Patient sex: F
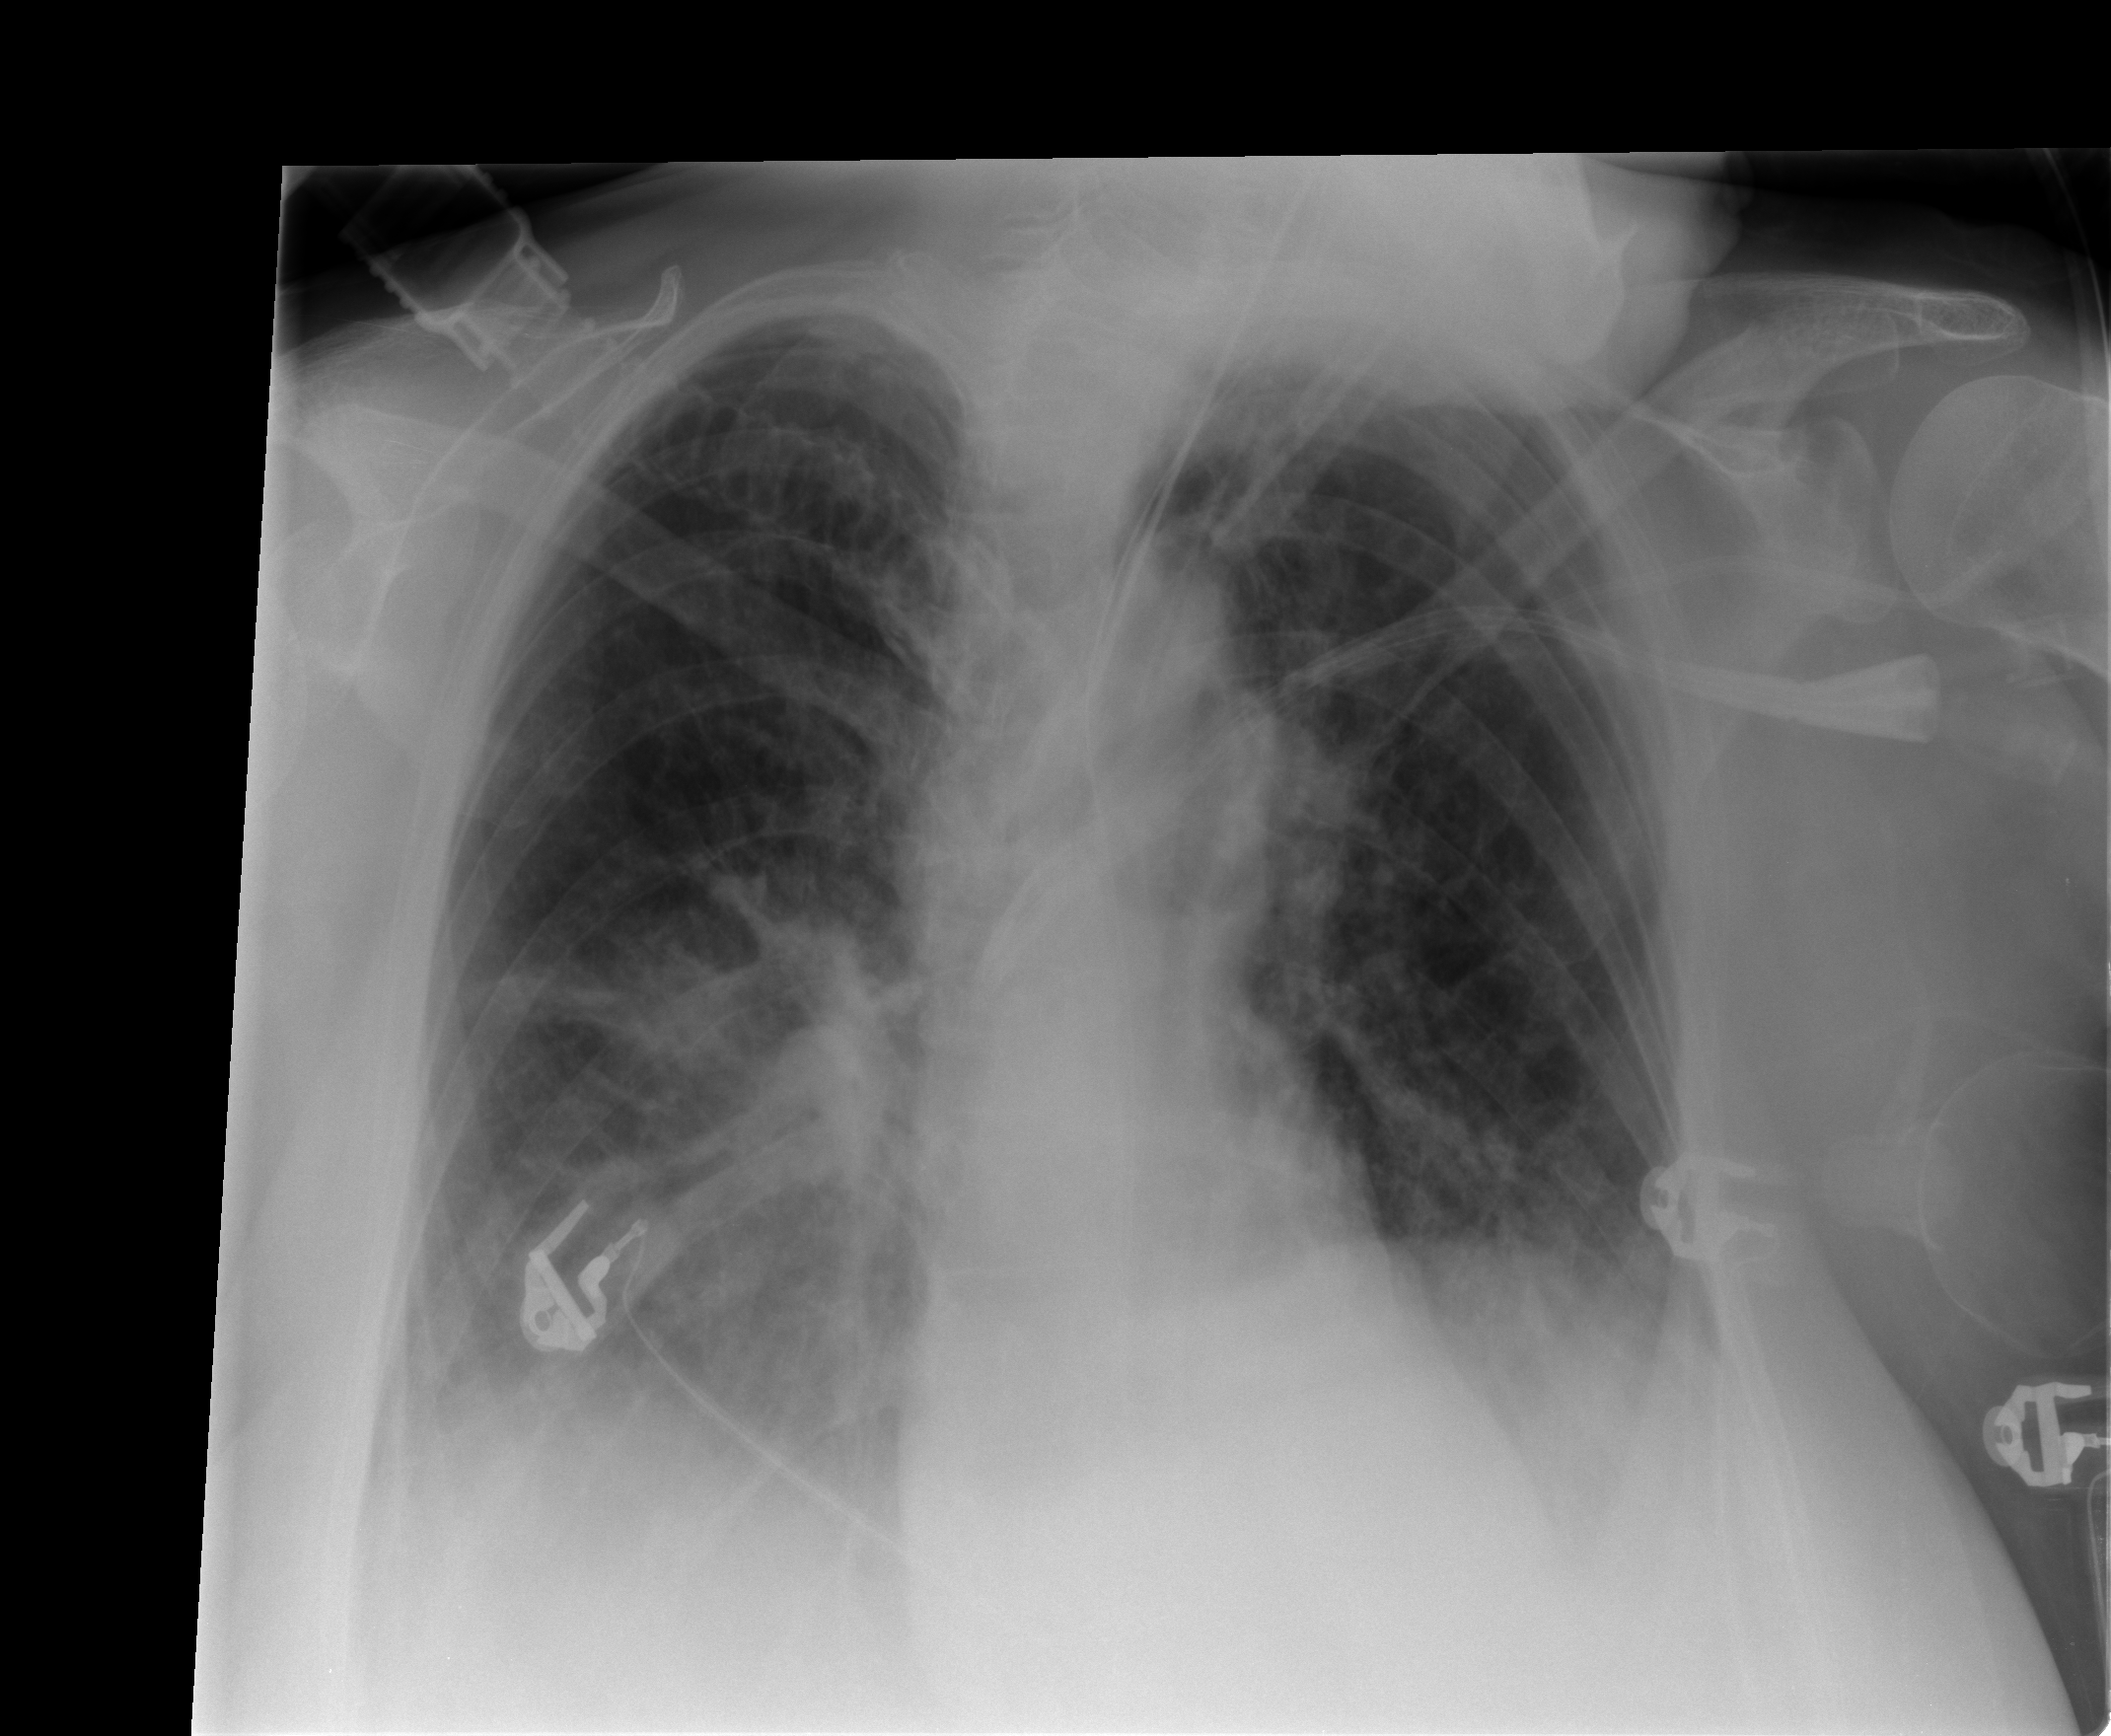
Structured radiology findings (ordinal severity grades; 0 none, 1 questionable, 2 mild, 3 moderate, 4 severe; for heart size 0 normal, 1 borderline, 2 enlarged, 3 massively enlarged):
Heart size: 0
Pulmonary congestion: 2
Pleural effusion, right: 3
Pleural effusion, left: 3
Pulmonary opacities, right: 2
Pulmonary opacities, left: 2
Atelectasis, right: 3
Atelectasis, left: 3